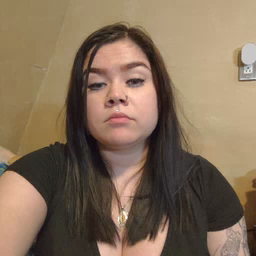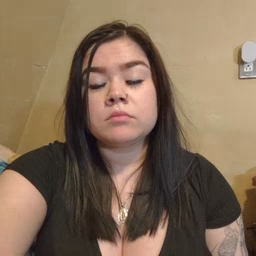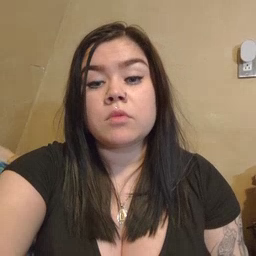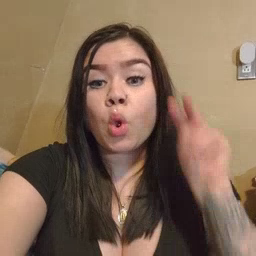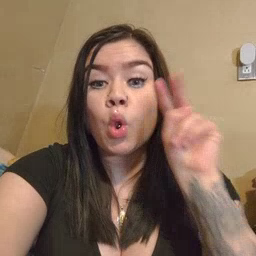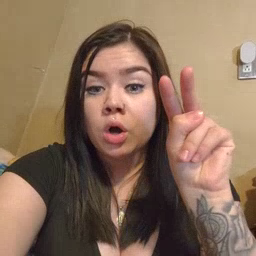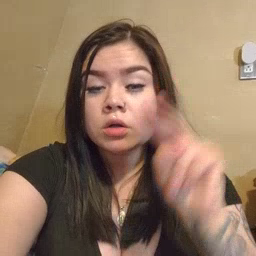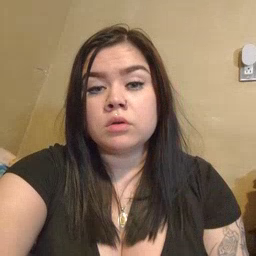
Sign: look